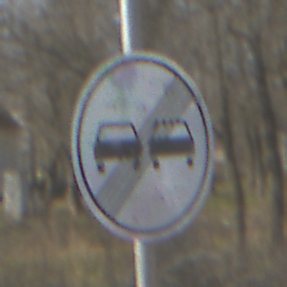
Verkehrszeichen: EndeUeberholverbot
Umgebung: Outdoor, Suburban
Tageszeit: MorningAfternoon
Wetter: PartlyCloudy
Licht: Natural
Jahreszeit: NotSpecified
Kontrast: HighContrast